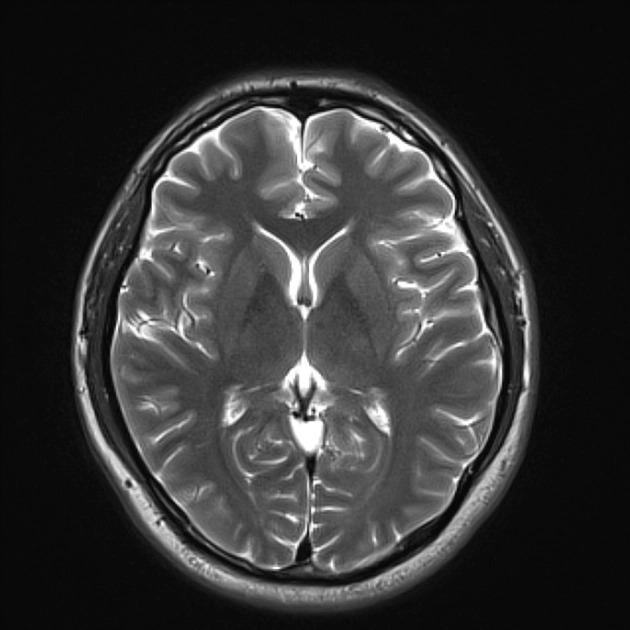
Label: notumor